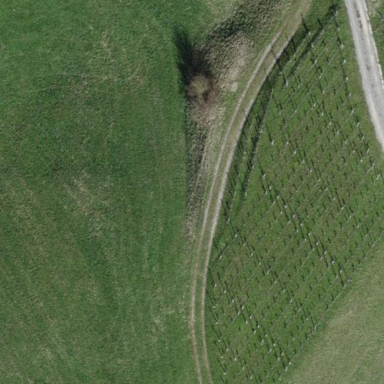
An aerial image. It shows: Vineyard.